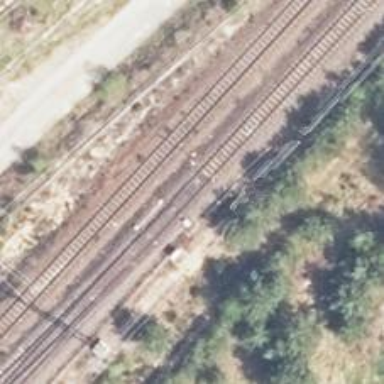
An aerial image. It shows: Railway switch.